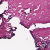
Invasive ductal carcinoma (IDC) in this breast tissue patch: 0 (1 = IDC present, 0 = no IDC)